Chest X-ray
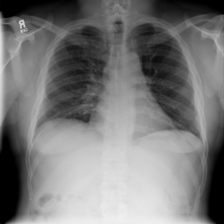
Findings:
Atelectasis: negative
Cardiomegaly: negative
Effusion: negative
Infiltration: negative
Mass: negative
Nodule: negative
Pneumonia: negative
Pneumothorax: negative
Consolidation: negative
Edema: negative
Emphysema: negative
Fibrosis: negative
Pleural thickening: negative
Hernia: negative